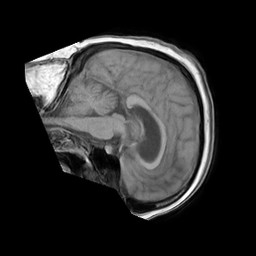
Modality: T1w
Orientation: sagittal
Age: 60
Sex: female
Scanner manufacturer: philips
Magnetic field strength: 1.5 T
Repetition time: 0.1869 s
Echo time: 0.00186 s